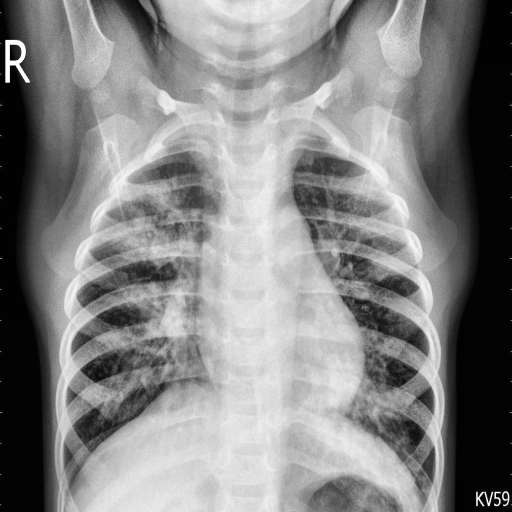
Finding: PNEUMONIA